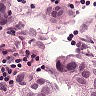
Metastatic tissue present: yes